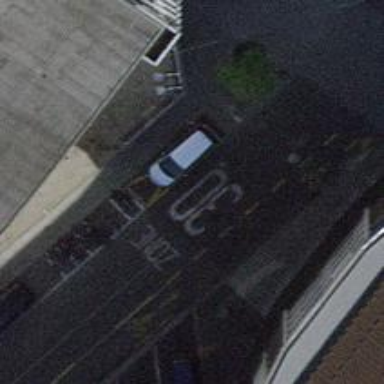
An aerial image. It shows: Bicycle parking area with stands available.